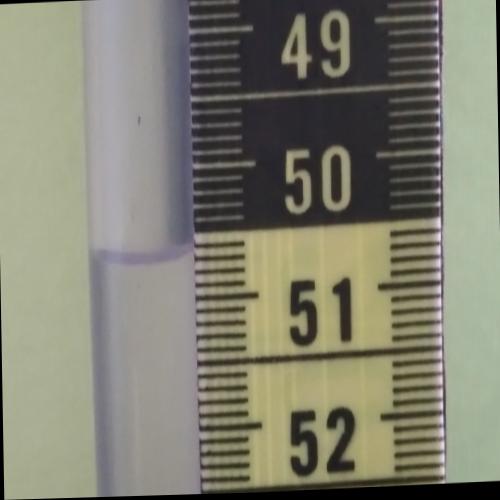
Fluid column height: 50.7 cm